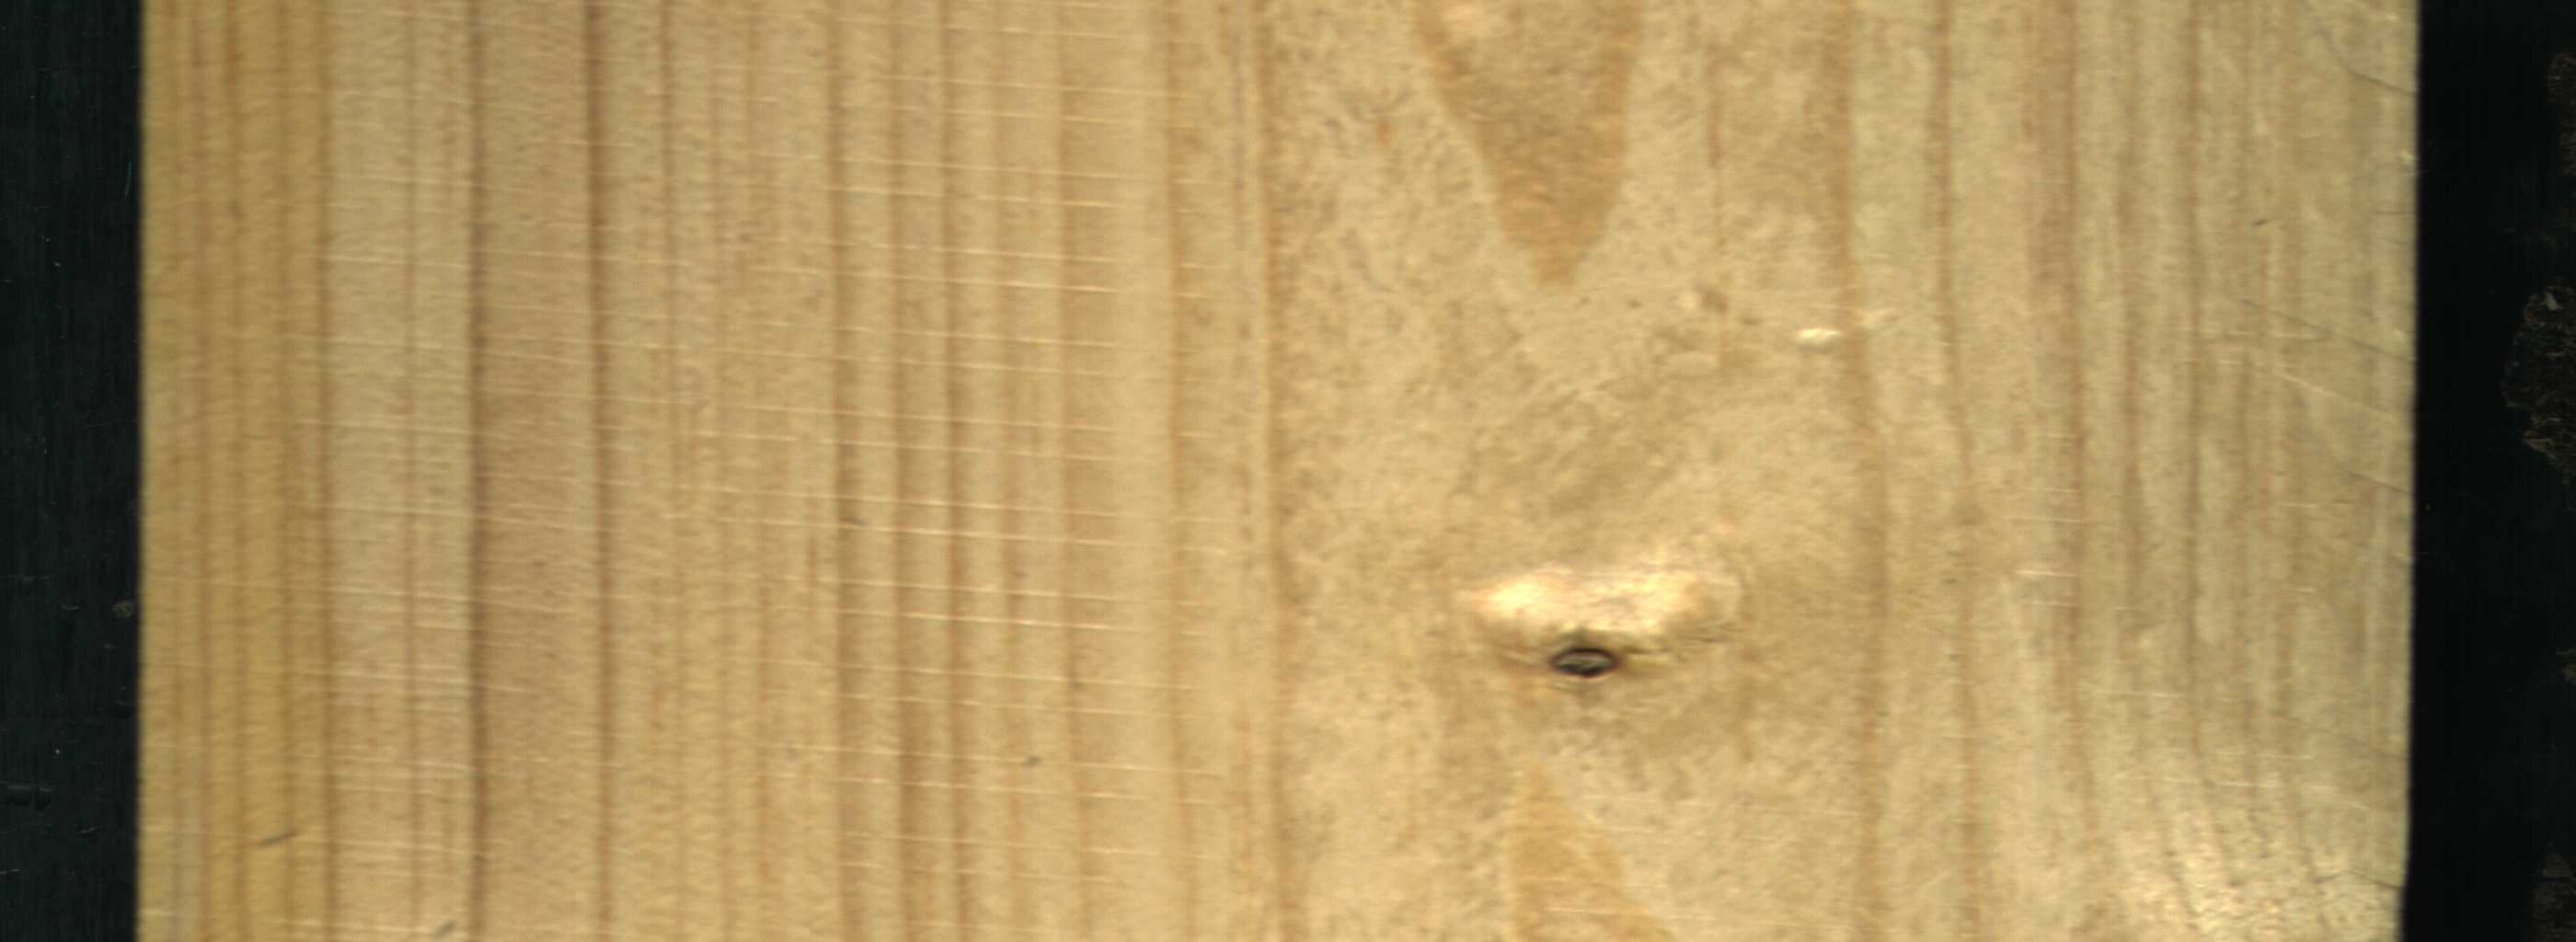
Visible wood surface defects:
resin
Dead_Knot